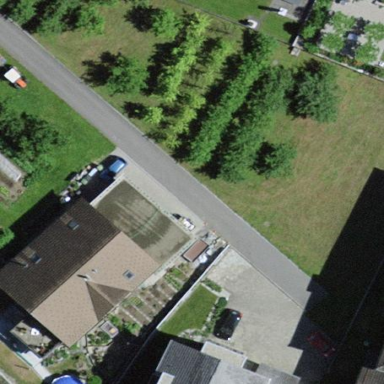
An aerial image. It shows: Orchard.